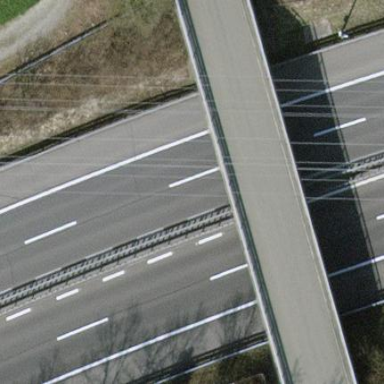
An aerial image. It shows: Man-made bridge.